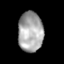
Tissue: skin
Cell type: Epithelial cells
Senescence score: 0.2549
Nuclear area (px): 966
Mean DAPI intensity: 169.273